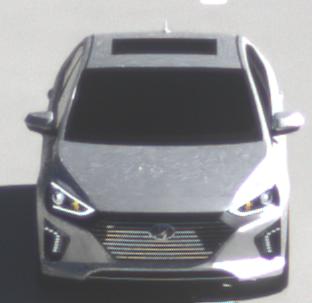
Make: Hyundai
Model: IONIQ Hybrid
Detailed model: IONIQ (AE) Hybrid
Model produced from: 2016/10
Model produced until: 2018/08
Doors: 5
Color: white
Road condition: dry road
Daytime: morning or afternoon
Contrast: high contrast